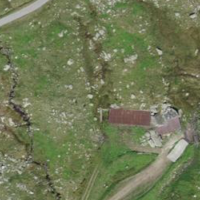
EUNIS habitat code: 26
Species observed at this site:
Bartsia alpina